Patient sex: M
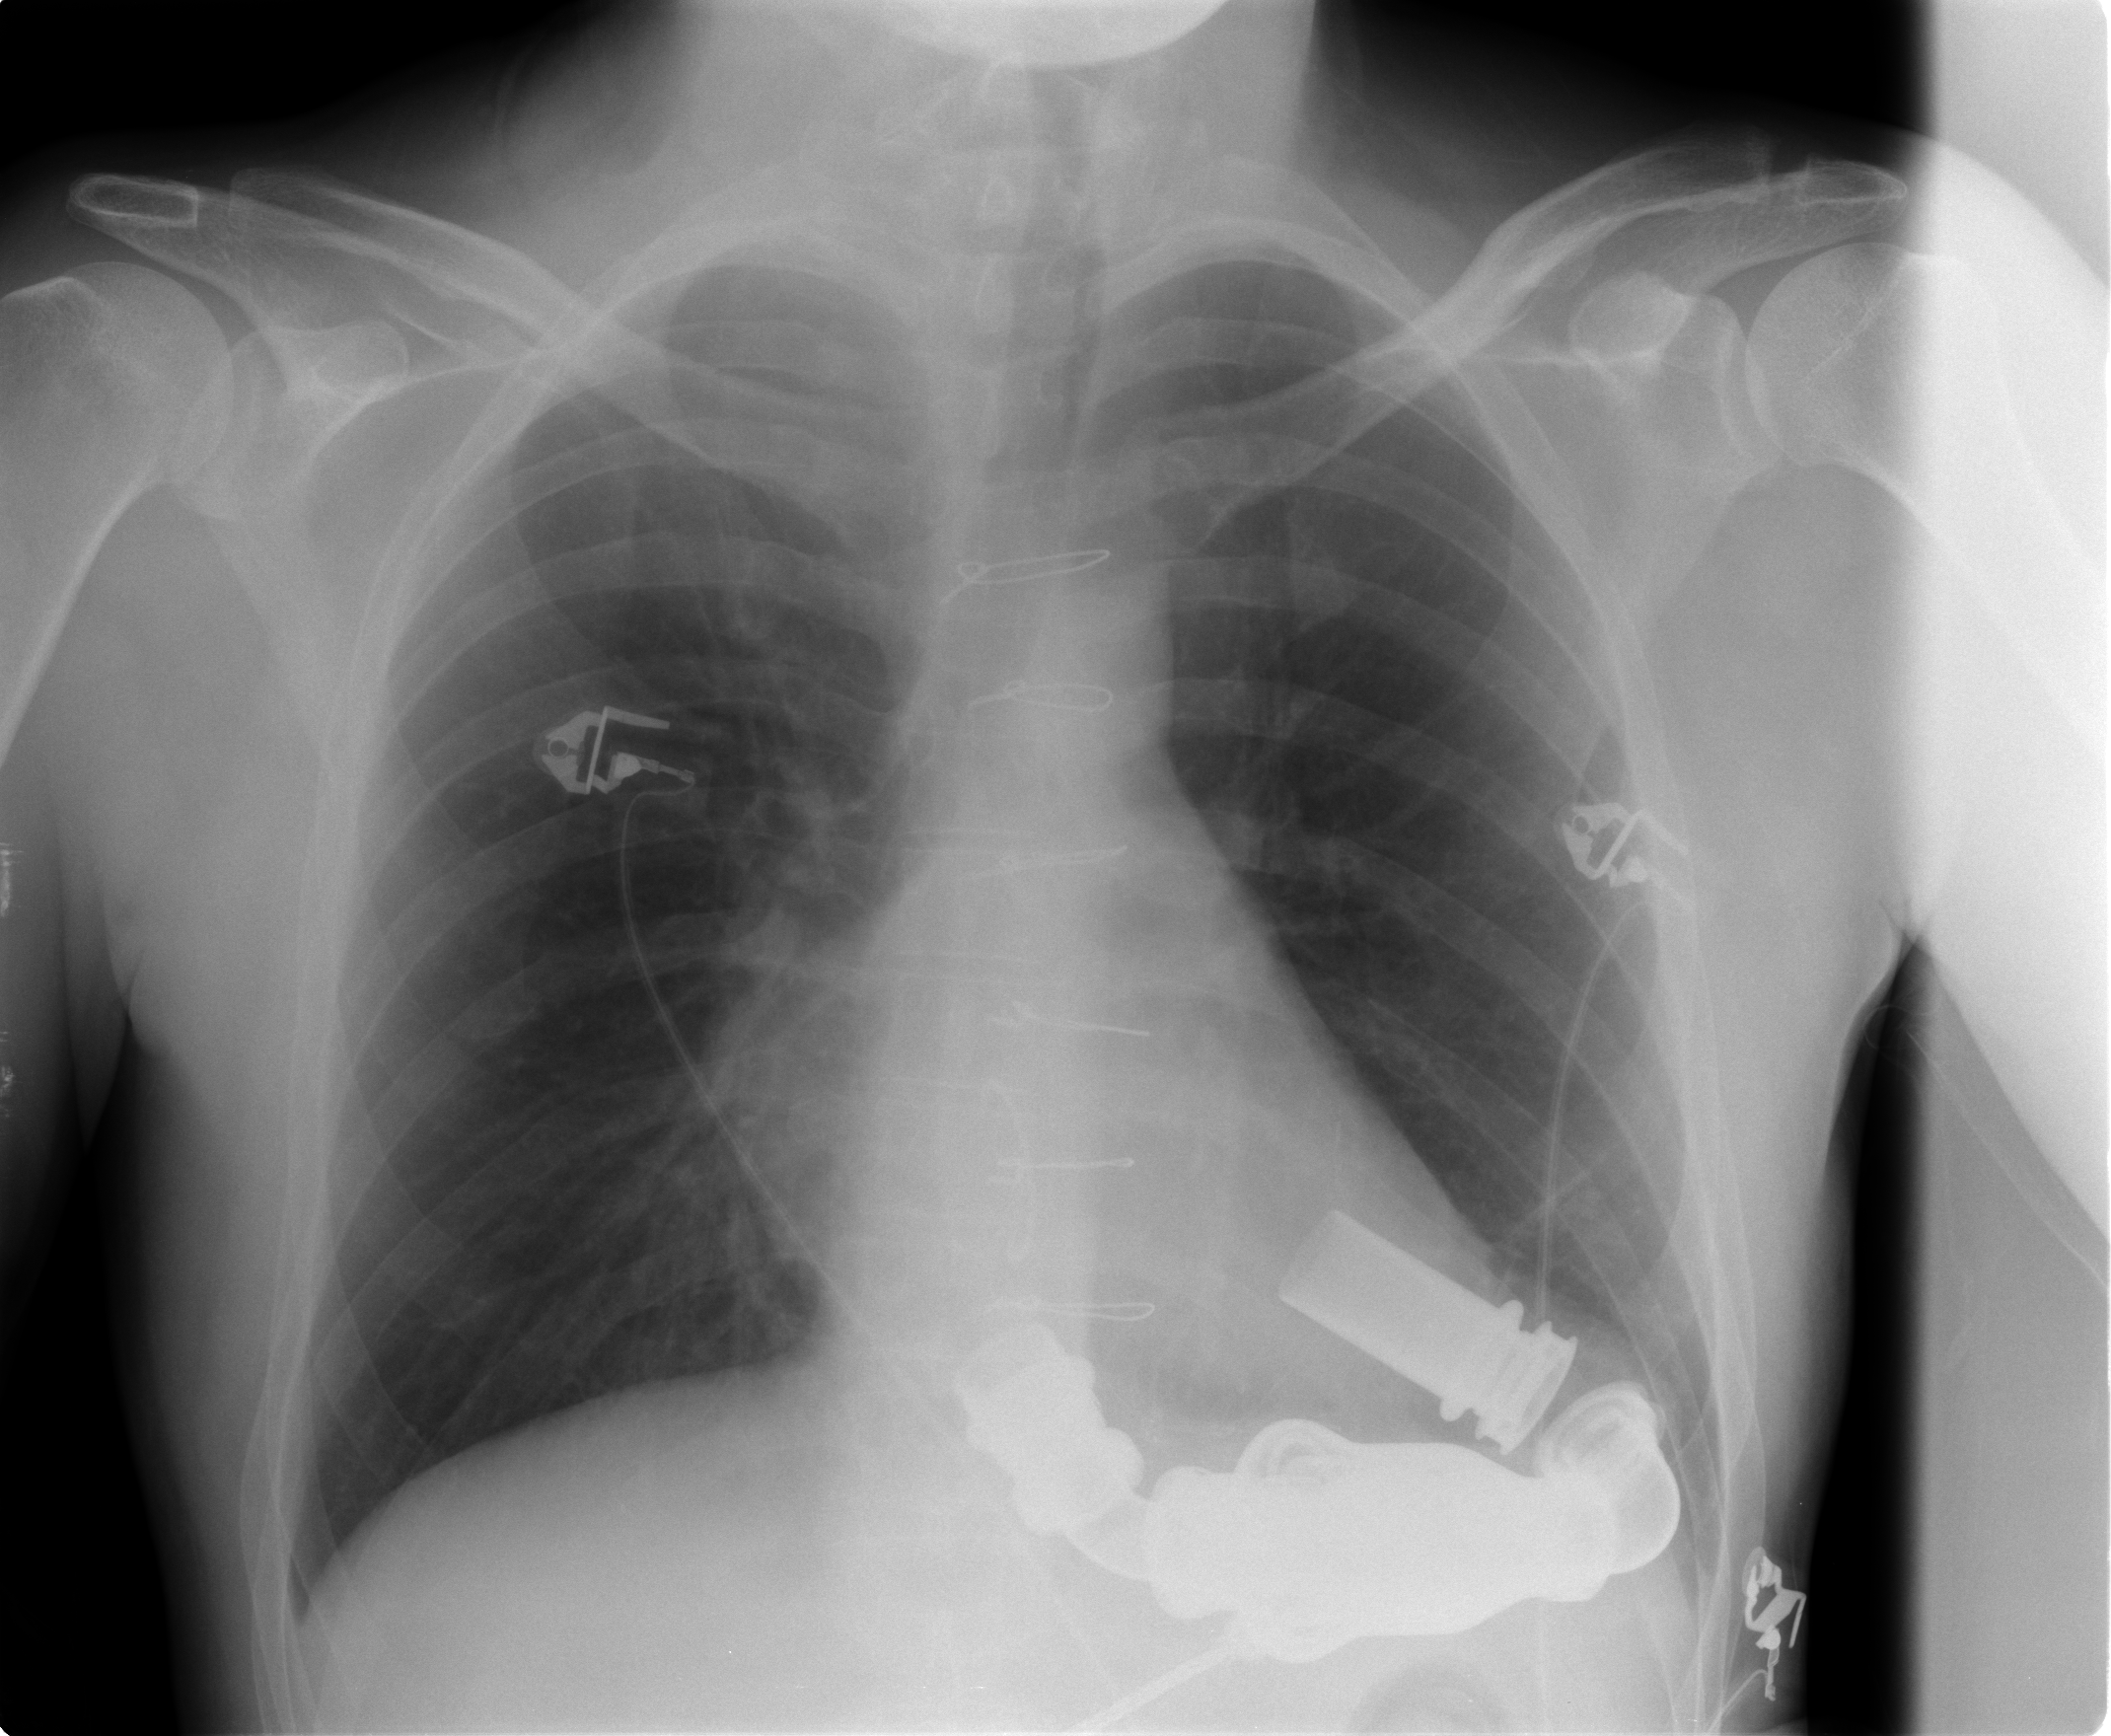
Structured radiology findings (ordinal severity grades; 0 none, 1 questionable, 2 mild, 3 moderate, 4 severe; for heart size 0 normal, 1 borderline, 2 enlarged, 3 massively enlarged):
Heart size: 0
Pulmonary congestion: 2
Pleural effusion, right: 0
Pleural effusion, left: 0
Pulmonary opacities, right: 0
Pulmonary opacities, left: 0
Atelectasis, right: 0
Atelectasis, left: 0